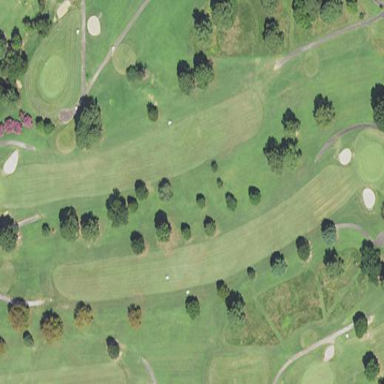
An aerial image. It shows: Grassy area designated as golf fairway.